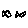
Label: fish